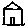
Label: house